Question: I'm new to Ruby and Rails and working my way through the Rails Tutorial. Early on, I realized that I accidentally created my model as 'Users' rather than 'User', so I've been going with that ever since.
It hasn't been an issue until I tried to implement the sign up page, and now whether going to pages or running the test 'visit signup_path' for the sign up page, I keep getting the following error:
'''
undefined method 'users_index_path' for #<#<Class:0x007f9e3e1d91b8>:0x007f9e3e1d1ff8>
'''
I can't figure out what's going wrong here. When I run 'rake routes' I get the following:
'''
~/Coding/rails_projects/sample_app (sign-up*) ☔ rake routes
Prefix Verb URI Pattern Controller#Action
users GET /users(.:format) users#index
POST /users(.:format) users#create
new_user GET /users/new(.:format) users#new
edit_user GET /users/:id/edit(.:format) users#edit
user GET /users/:id(.:format) users#show
PATCH /users/:id(.:format) users#update
PUT /users/:id(.:format) users#update
DELETE /users/:id(.:format) users#destroy
root GET / static_pages#home
help GET /help(.:format) static_pages#help
about GET /about(.:format) static_pages#about
contact GET /contact(.:format) static_pages#contact
signup GET /signup(.:format) users#new
'''
From that output, it looks to me like there should be a method 'users_index_path'.
If it helps, my 'Users' controller is the following:
'''
class UsersController < ApplicationController
def new
@user = Users.new
end
def show
@user = Users.find(params[:id])
end
end
'''
Using Rails 4.0.5.
Output from a page giving me the error:

Please keep in mind 'users_index_path' is being called by Rails and not by me.
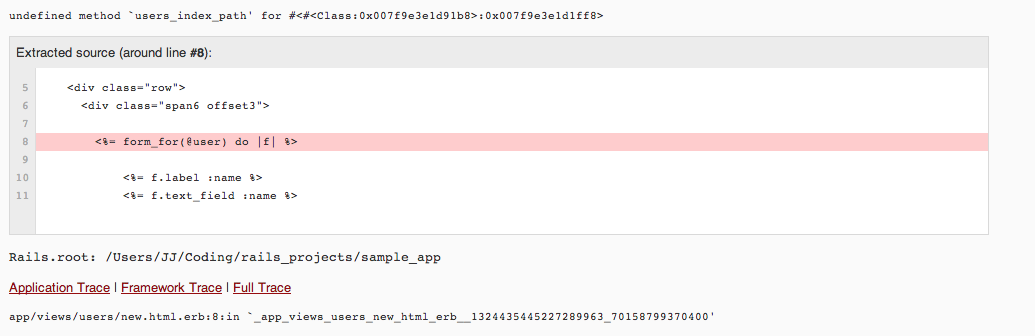
Answer: with
'''
users GET /users(.:format) users#index
POST /users(.:format) users#create
'''
you'll have a 'users_path' method that will generate the '/users' path. That path will lead to either the 'index' action (with a GET request) or the 'create' action (with a POST request).
Under the hood, 'form_for @user' will call the 'users_path' method and set things up to fire a POST on submit (when '@user' is a new record). The URL helper method is calculated dynamically from the class name. This is ok if you're using Rails' defaults, but if you've defined custom routes you'll need to specify the URL explicitly.
With this out of the way, let's look at your problem.
A model with a plural name, e.g. 'class Users', will confuse rails.
When you pass '@user' to 'form_for', Rails will look at the class name, notice that it's a plural word, and try its best to deal with the ambiguity.
Normally it would be 'user_path' for singular routes (show, update, delete) and 'users_path' for the plural ones (index, create). Here, however, 'users_path' must be used for the singular routes, and Rails will fallback to use 'users_index_path' for 'index' and 'create'.
This would be all right.... but you have defined the routes using the default statement, probably with something like
'''
resources :users
'''
Which is correct, but not compatible with your model name.
Either rename your routes (bad) or rename your model (good).